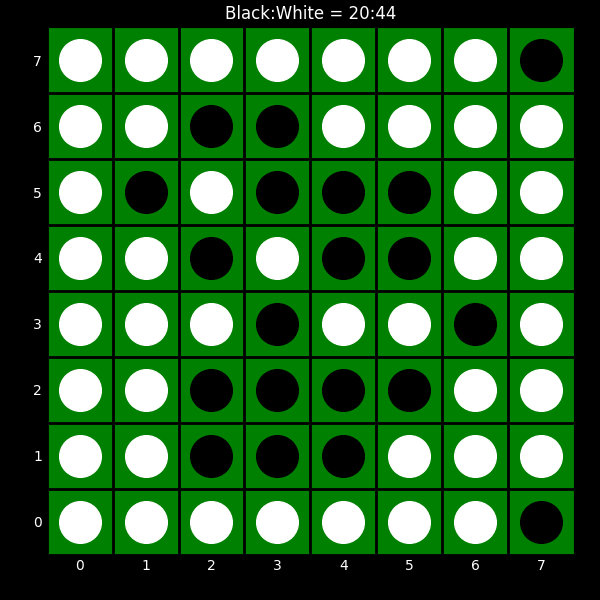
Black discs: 20
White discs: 44